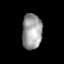
Tissue: lung
Cell type: Others
Senescence score: 0.139
Nuclear area (px): 703
Mean DAPI intensity: 154.836